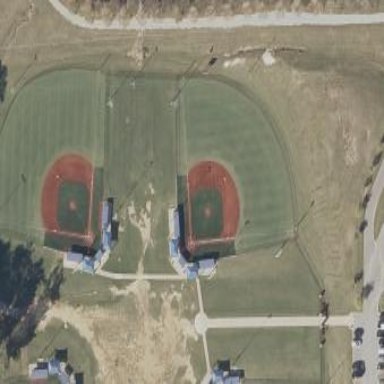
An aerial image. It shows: Baseball pitch for leisure land activities.